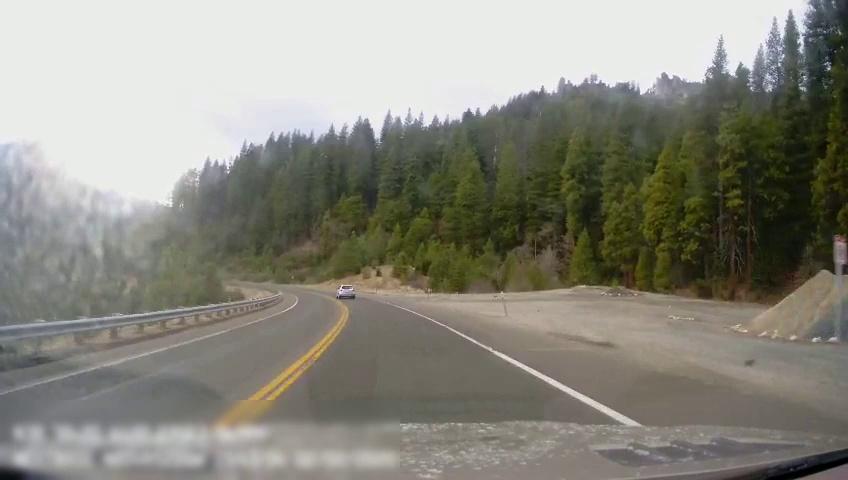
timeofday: Day
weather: Sunny
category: Drivable Space
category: Vehicles | SUV
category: Lanes | Alternate Lane
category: Lanes | Current Lane
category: Lanes | Opposite Lane
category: Lanes | Opposite Lane
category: Traffic | Signs